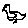
Label: bird